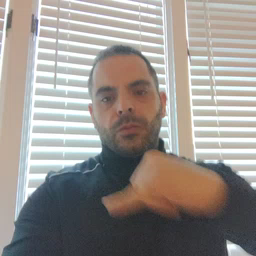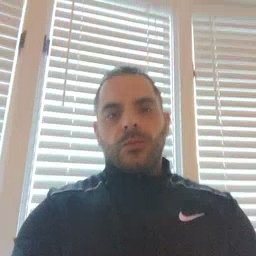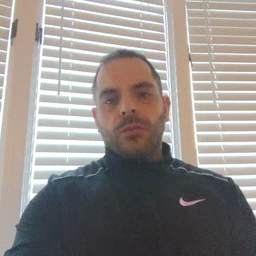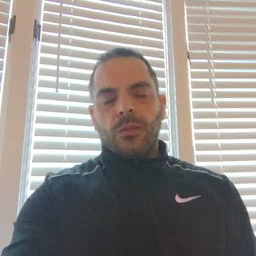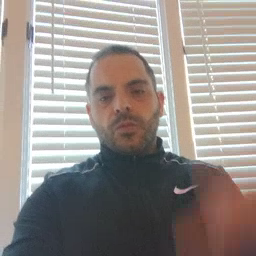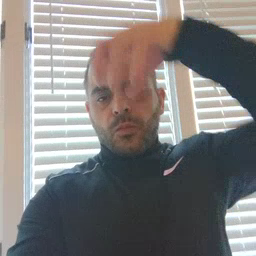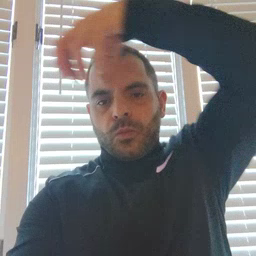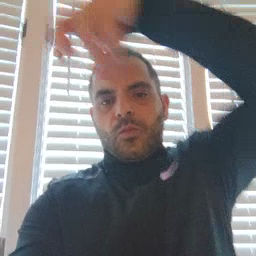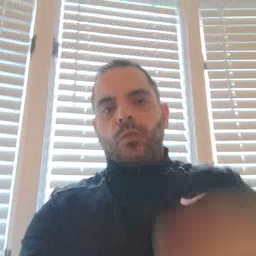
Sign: cloud